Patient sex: F
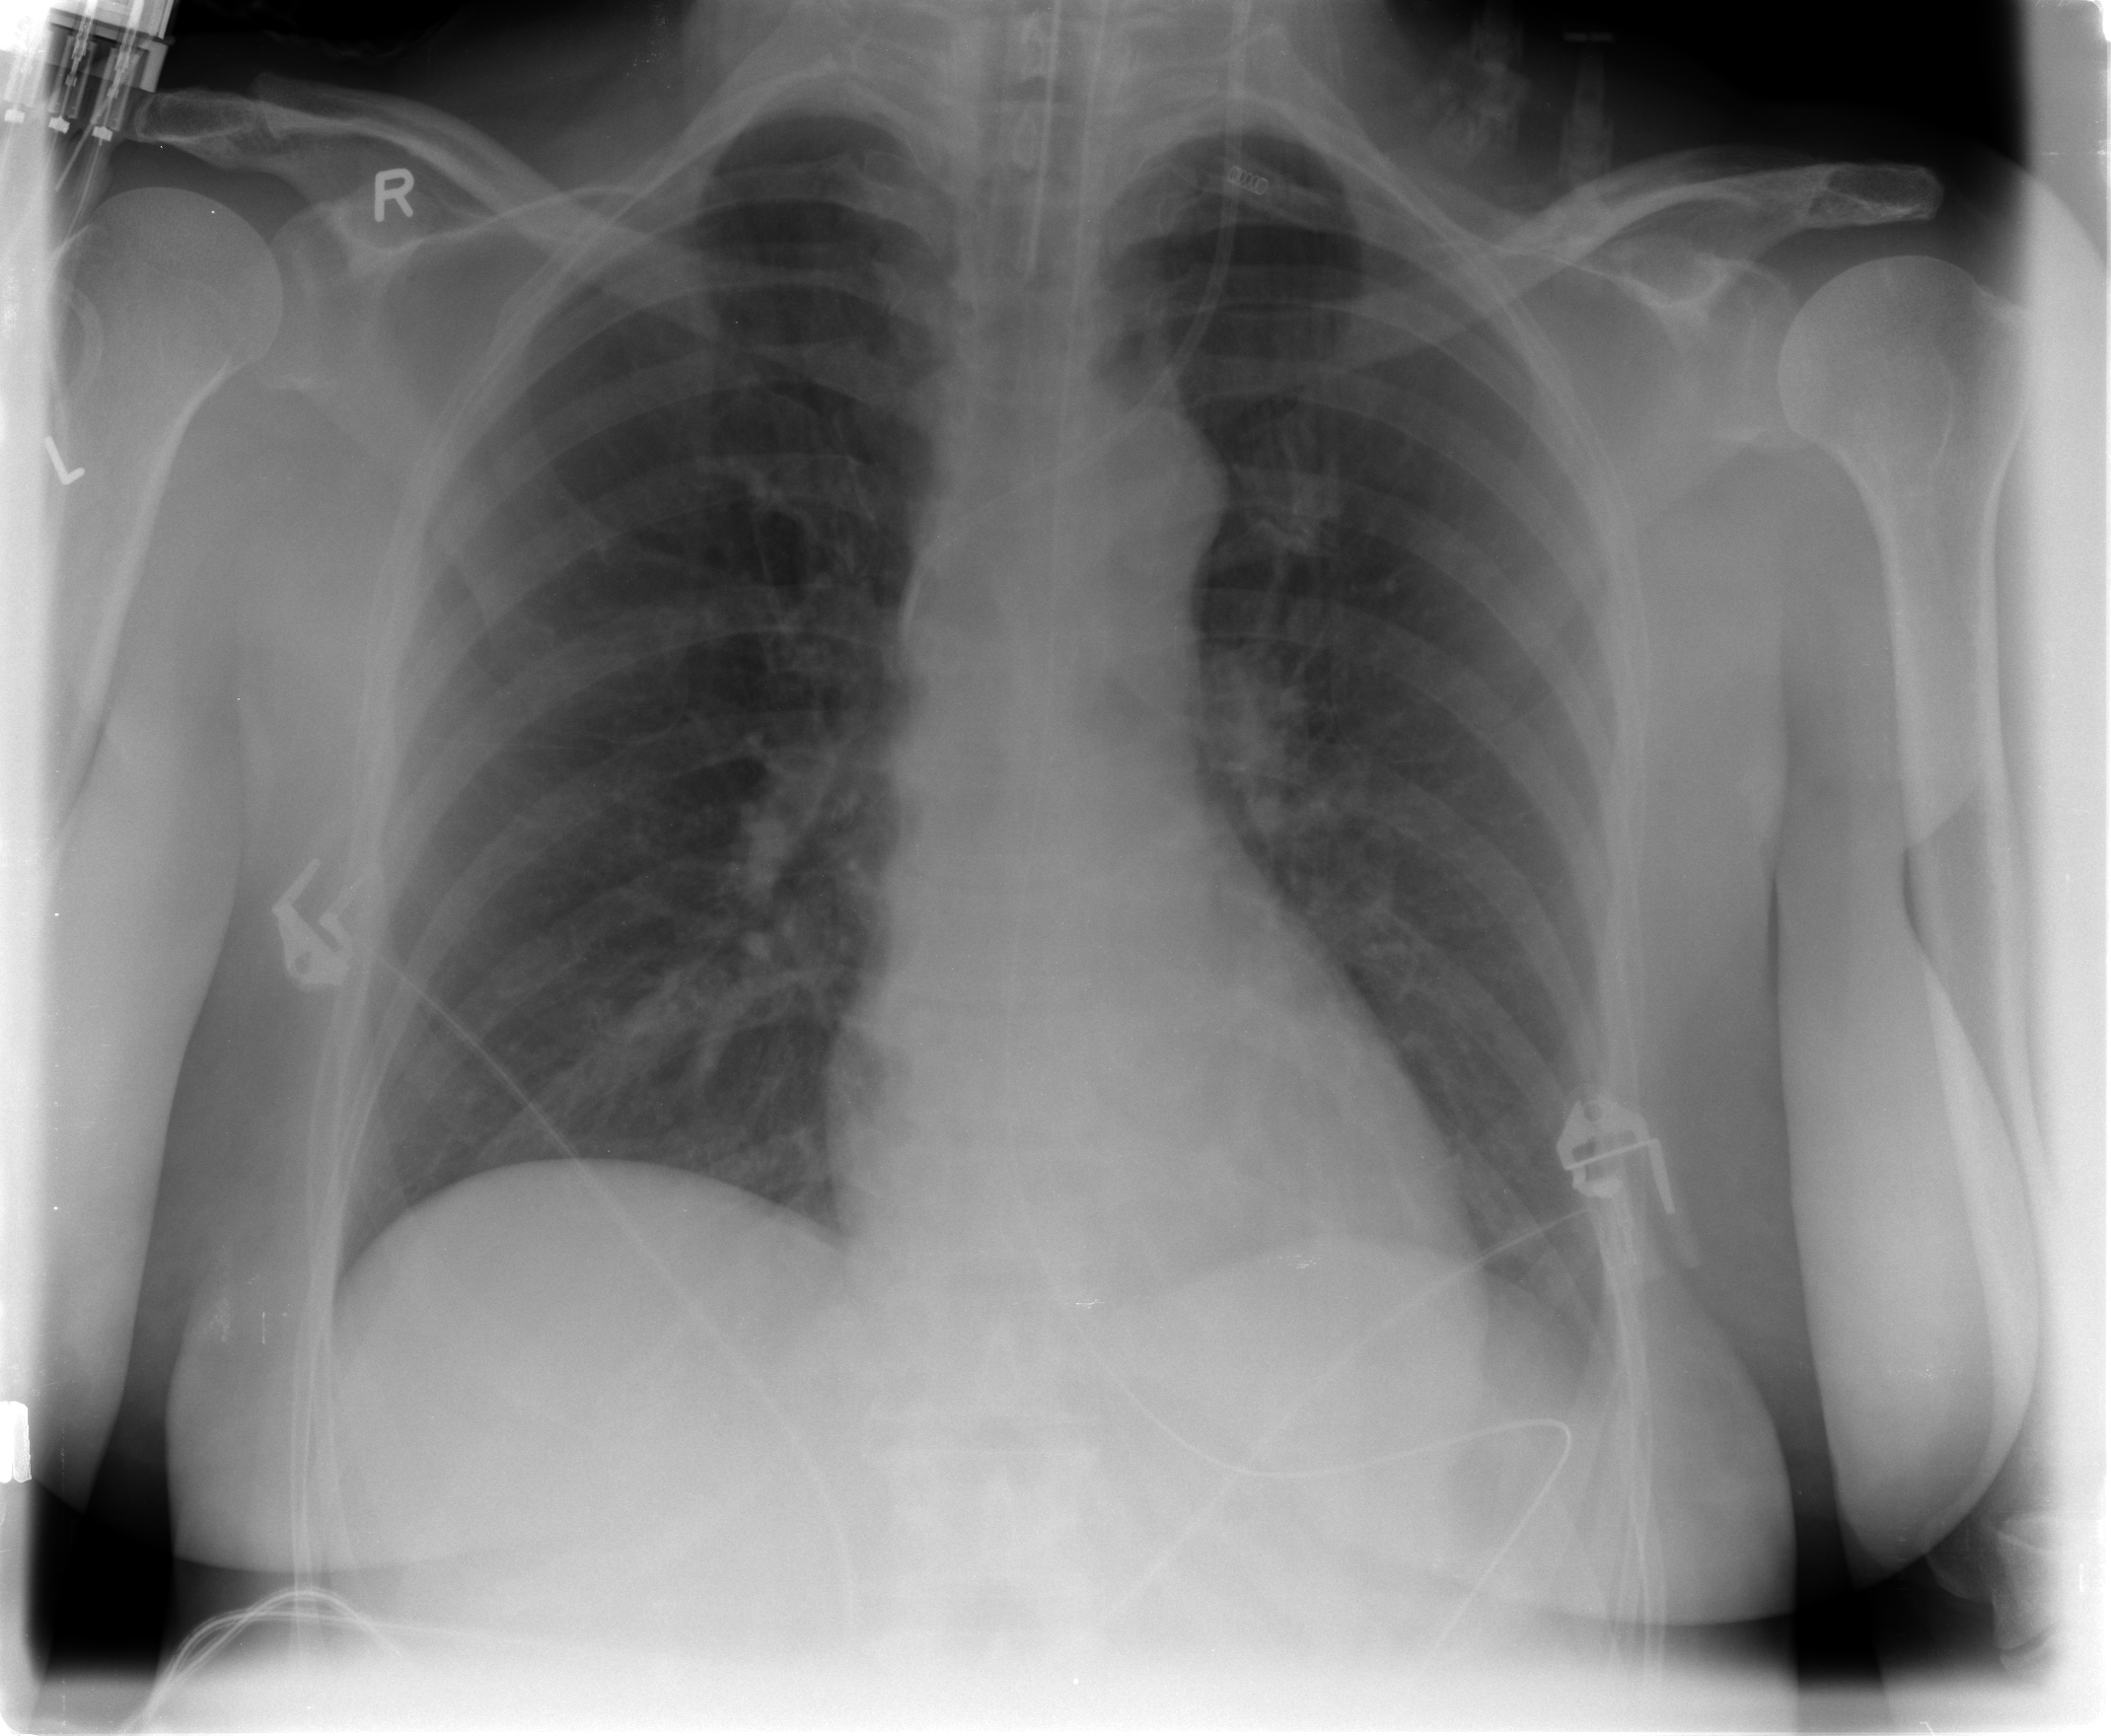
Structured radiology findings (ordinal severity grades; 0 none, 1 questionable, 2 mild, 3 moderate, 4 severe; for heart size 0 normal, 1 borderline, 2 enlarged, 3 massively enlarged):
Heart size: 0
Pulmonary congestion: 1
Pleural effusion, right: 0
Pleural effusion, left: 0
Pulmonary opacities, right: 0
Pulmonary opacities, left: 0
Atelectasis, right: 1
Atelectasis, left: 1